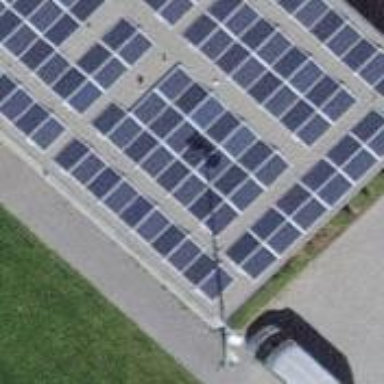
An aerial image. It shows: Solar power generator with photovoltaic panels.